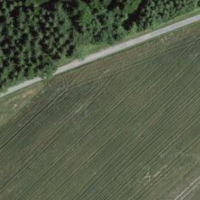
EUNIS habitat code: 52
Species observed at this site:
Euonymus europaeus